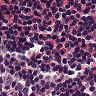
Metastatic tissue present: no